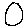
Label: circle